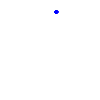
Particle: proton